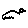
Label: bird